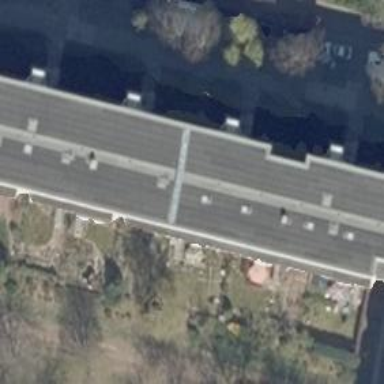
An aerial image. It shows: Apartment building with flat roof.